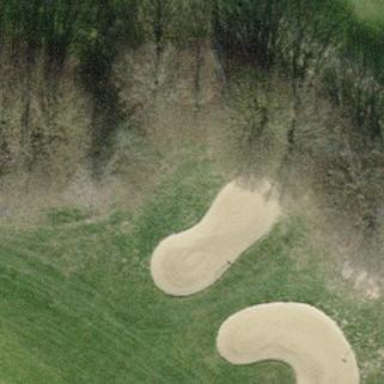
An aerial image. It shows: Sandy area is golf bunker.